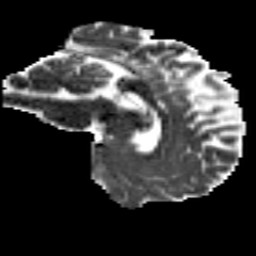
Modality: MD
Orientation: sagittal
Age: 28
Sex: male
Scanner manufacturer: siemens
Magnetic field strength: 3 T
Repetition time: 8.8 s
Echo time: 0.085 s